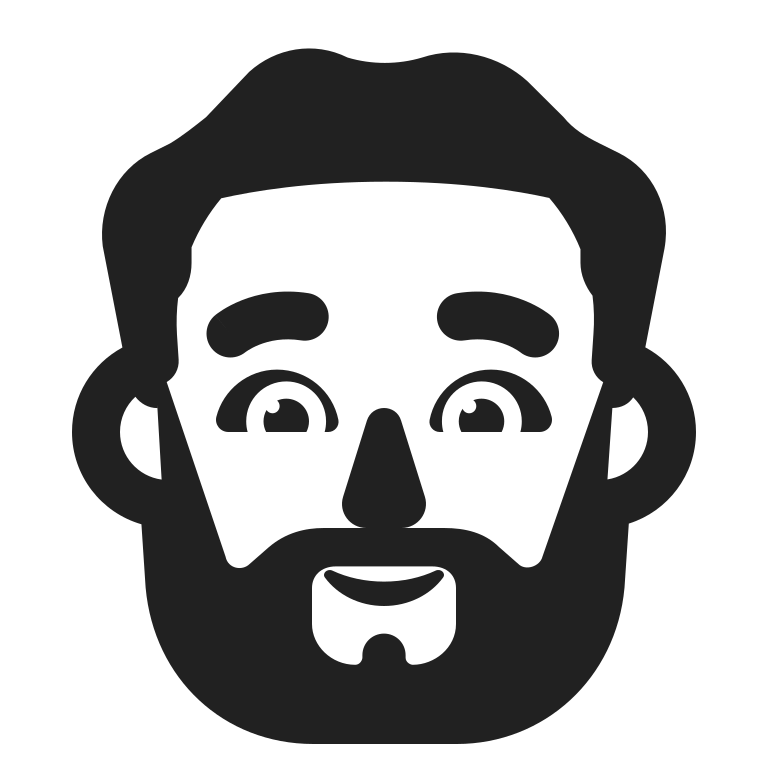
man beard high contrast default